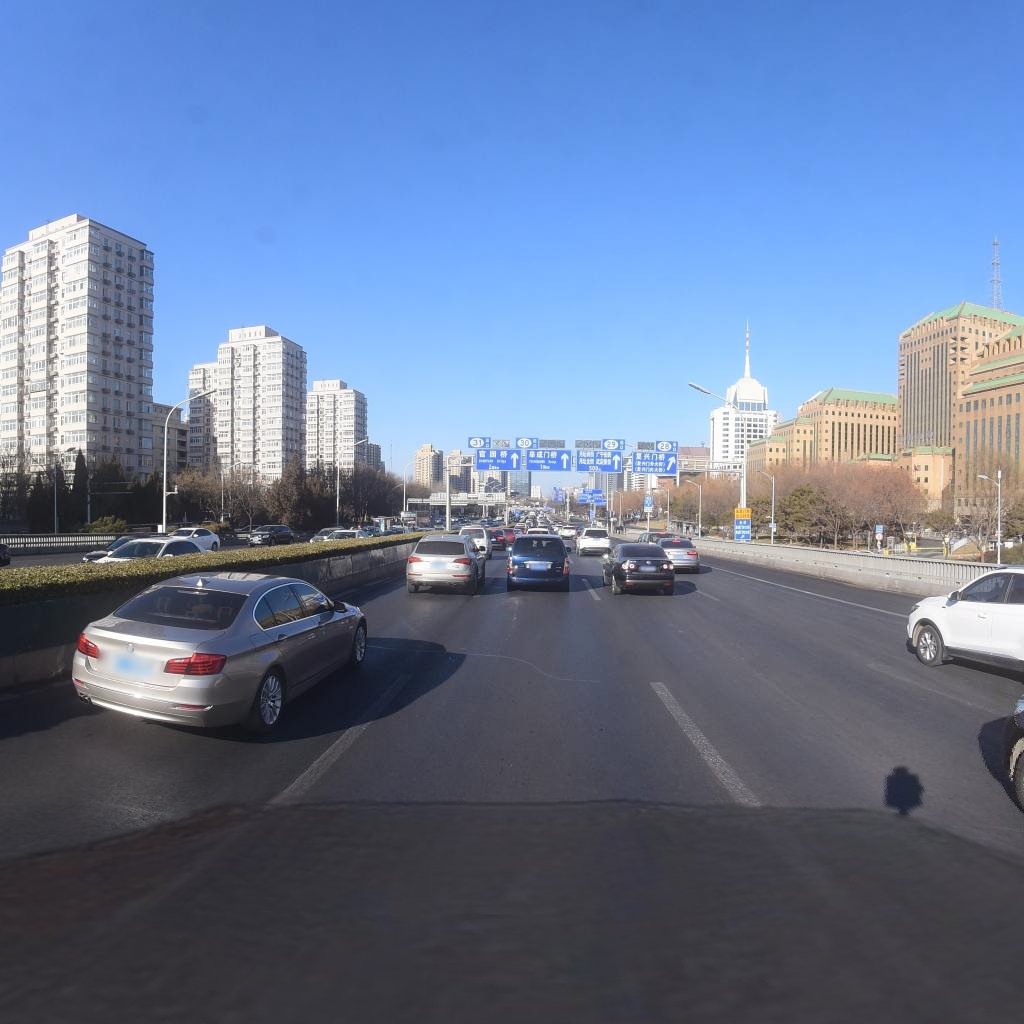
Region: Xicheng
Road damage annotations: transverse patch, transverse patch